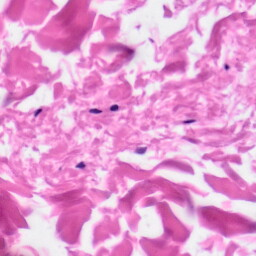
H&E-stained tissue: Skin